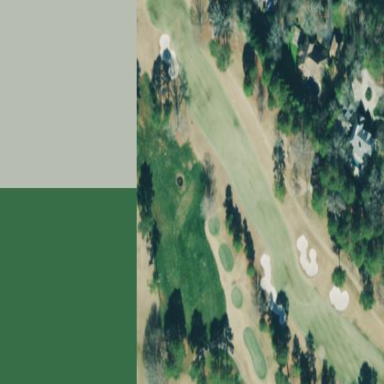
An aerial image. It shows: Rough area in golf course.